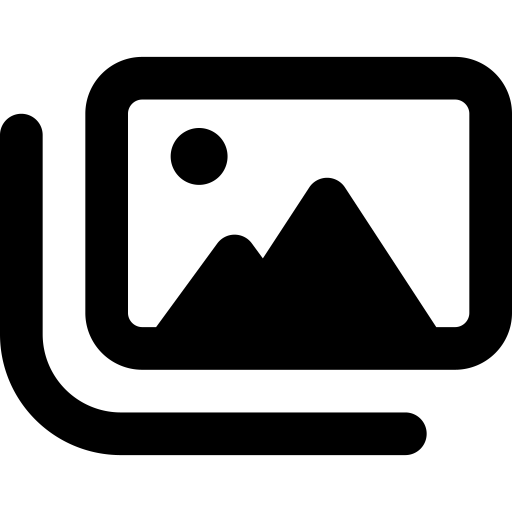
Tags: icon, FontAwesome, fa-icon, outline, images